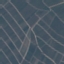
Label: PermanentCrop